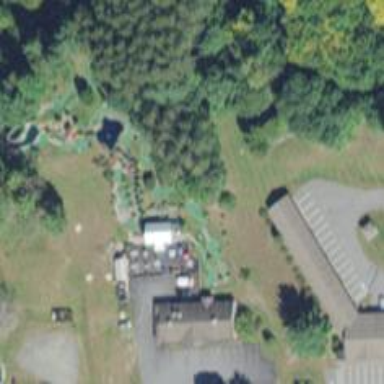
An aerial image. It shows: Miniature golf leisure land.